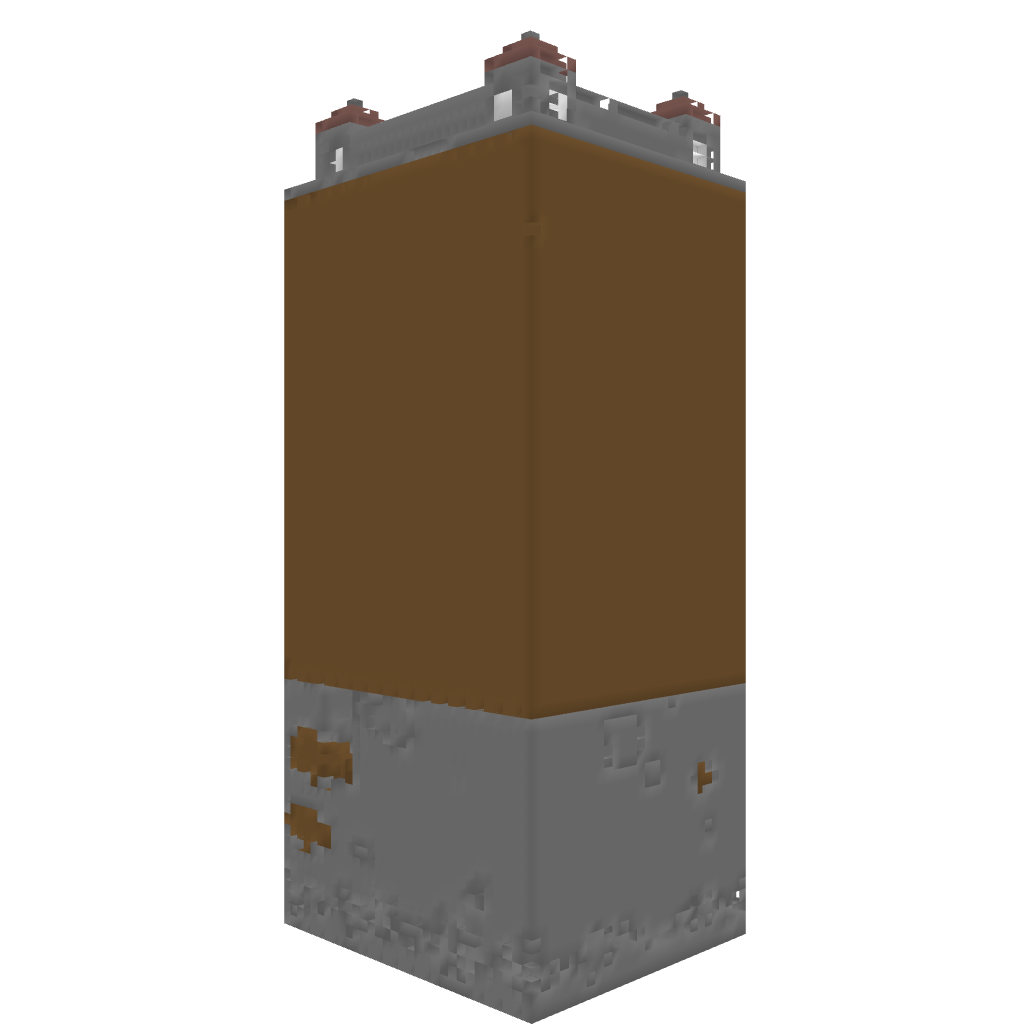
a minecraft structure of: Lesepark bad low quality